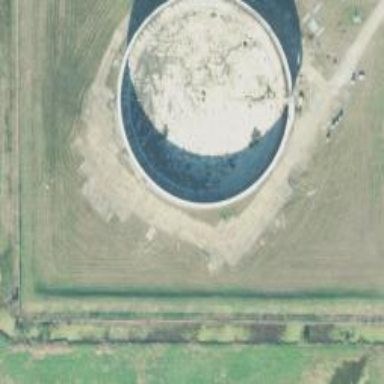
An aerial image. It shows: Storage tank building.